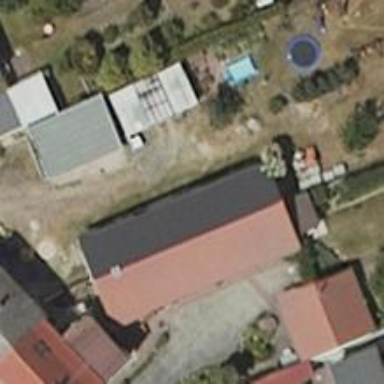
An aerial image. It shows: Shed.